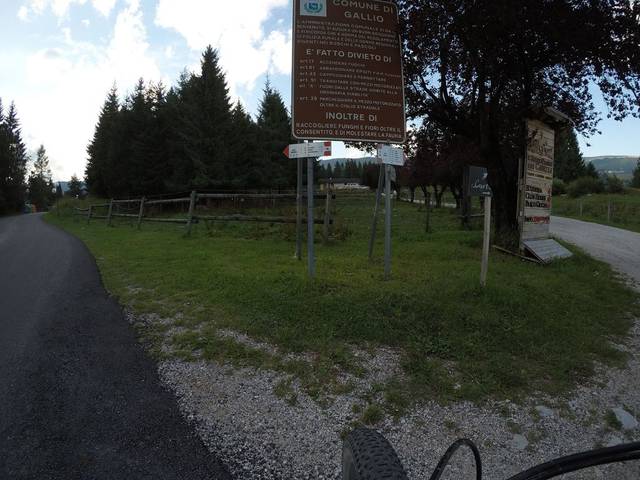
Region: Italy
Coordinates: 45.891, 11.538